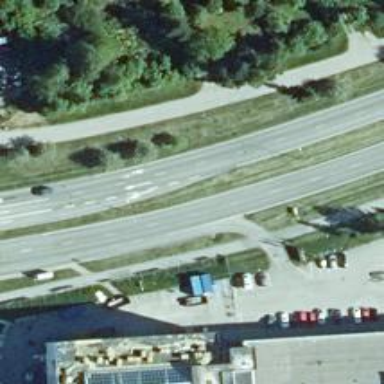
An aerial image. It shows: Asphalt trunk highway.